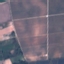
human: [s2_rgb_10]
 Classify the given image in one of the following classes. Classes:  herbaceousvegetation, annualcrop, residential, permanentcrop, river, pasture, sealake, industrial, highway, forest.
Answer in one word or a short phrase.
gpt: PermanentCrop